Field crop: maize
Growth stage: 2
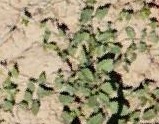
Species: convolvulus